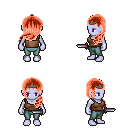
a pixel art fantasy rpg character, female body template, dark elf, purple skin, brown pirate shirt, teal pants, red left-swept hairstyle, iron tiara, dagger, four views (front, back, left, right), 2x2 character sprite sheet, small pixel art, hard edges, no anti-aliasing